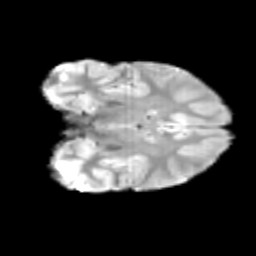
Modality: T2w
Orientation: coronal
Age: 9
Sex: female
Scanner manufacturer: siemens
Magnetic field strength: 3 T
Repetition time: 3.8 s
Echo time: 0.07 s